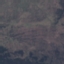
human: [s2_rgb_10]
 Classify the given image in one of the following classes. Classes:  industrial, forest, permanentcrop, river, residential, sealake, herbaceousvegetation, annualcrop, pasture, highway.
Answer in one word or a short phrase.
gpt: HerbaceousVegetation